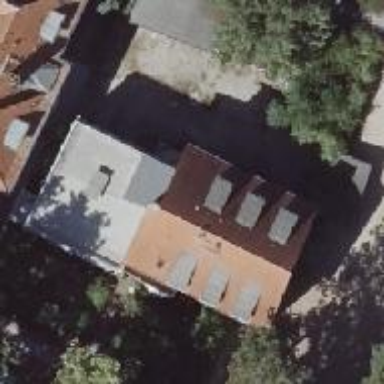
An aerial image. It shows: Gabled roof adorns the apartments building.